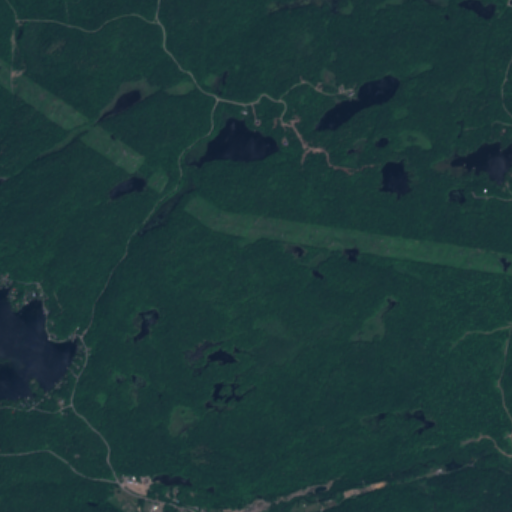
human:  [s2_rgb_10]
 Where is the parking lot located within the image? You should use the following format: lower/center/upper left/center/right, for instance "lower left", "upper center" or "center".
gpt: The parking lot is located in the lower center of the image.
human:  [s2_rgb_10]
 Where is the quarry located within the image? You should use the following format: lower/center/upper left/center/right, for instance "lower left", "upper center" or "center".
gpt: The quarry is located in the lower center of the image.
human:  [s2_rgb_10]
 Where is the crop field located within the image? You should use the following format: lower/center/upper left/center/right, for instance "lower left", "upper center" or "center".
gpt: There is no crop field in the image.